Aerial crown-view tile of a tropical tree (Barro Colorado Island, Panama), acquired 20240716:
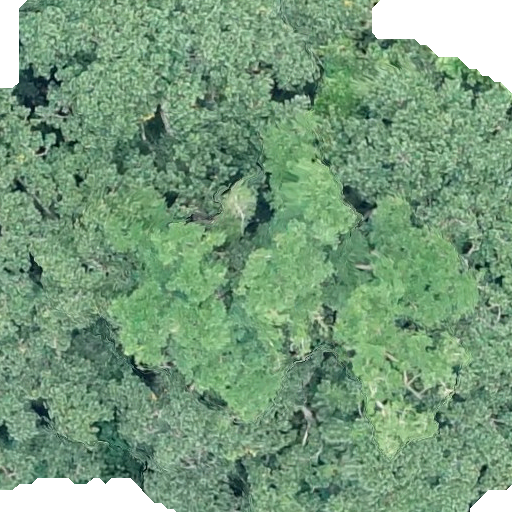
Species: Sloanea terniflora
GBIF accepted scientific name: Sloanea terniflora
Crown area: 418.733 m²